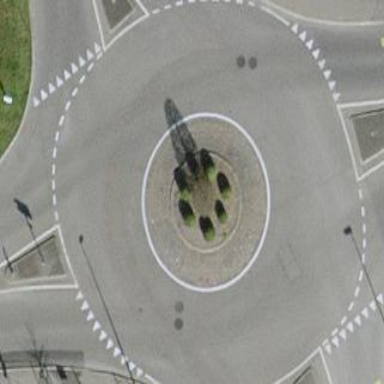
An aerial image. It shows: Tertiary road with asphalt surface leading to roundabout junction.